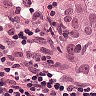
Metastatic tissue present: yes